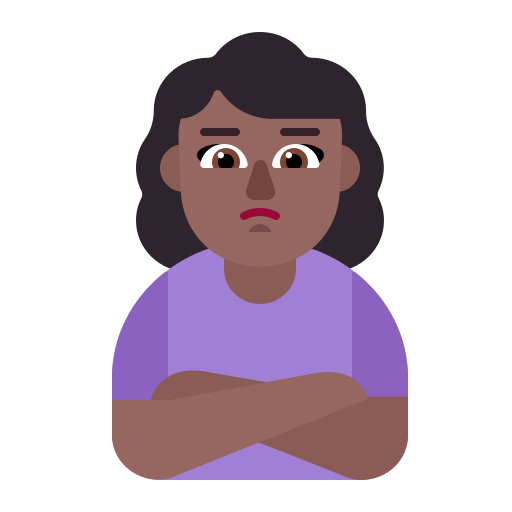
woman pouting flat  dark